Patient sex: F
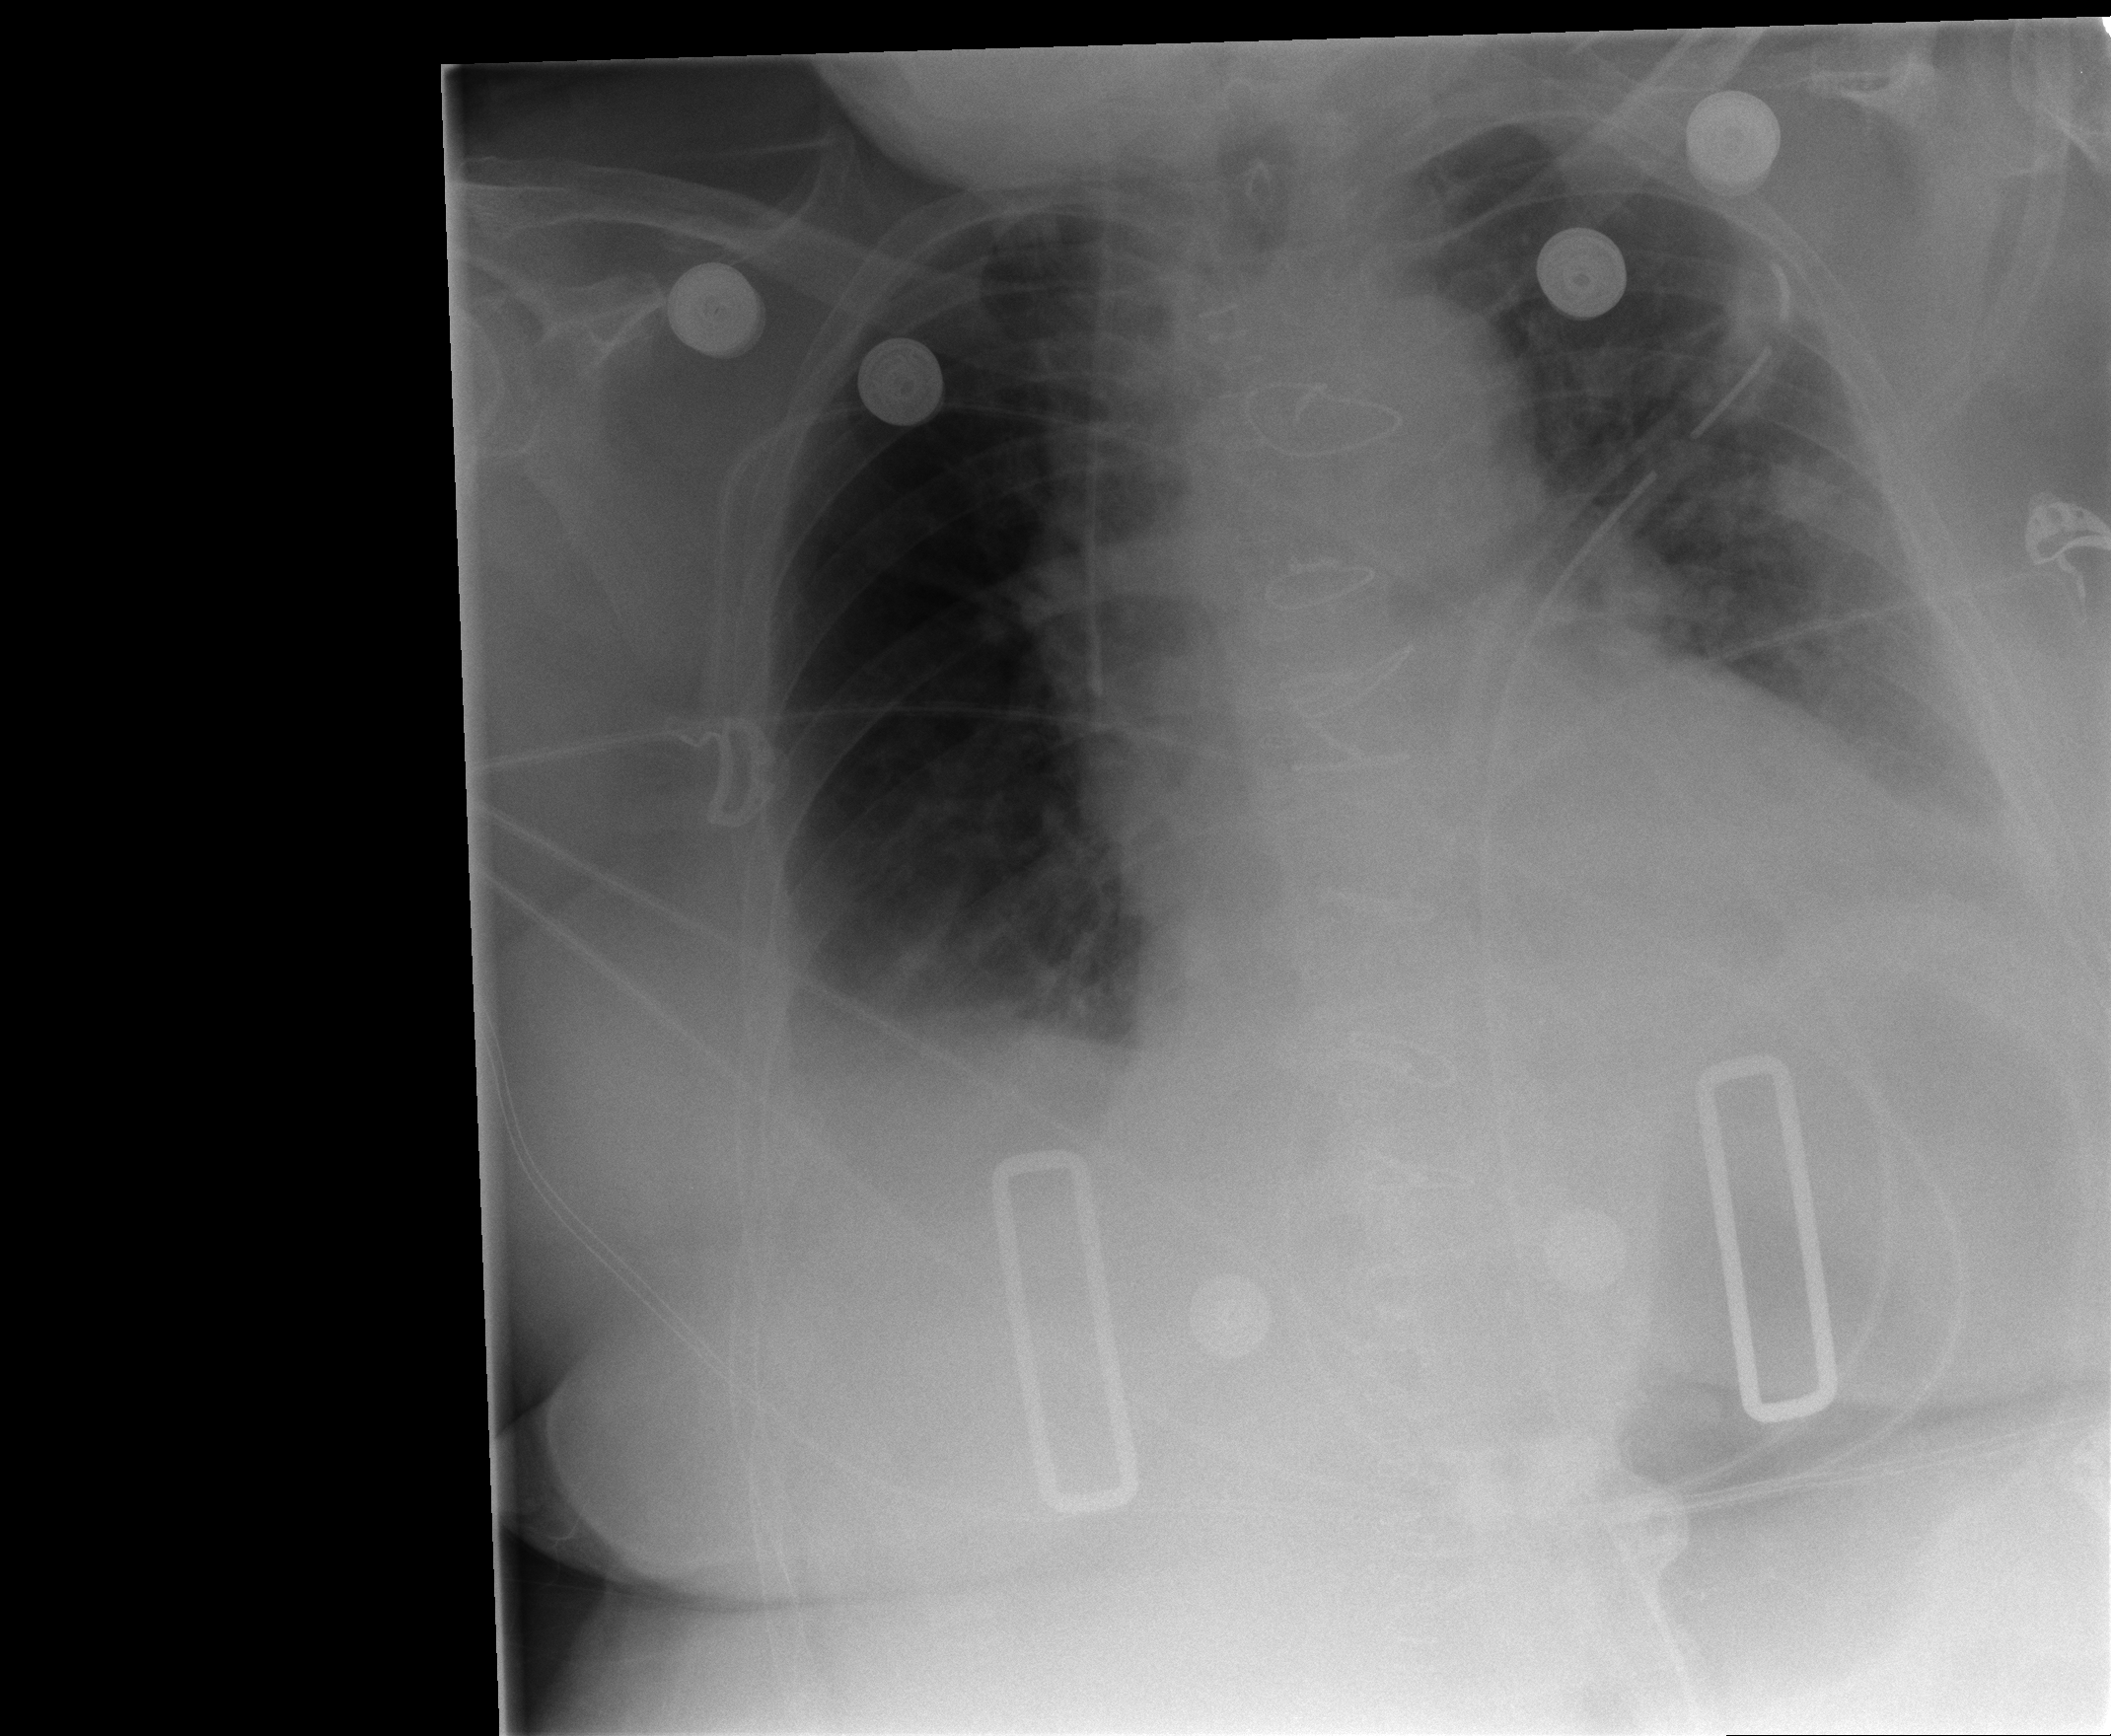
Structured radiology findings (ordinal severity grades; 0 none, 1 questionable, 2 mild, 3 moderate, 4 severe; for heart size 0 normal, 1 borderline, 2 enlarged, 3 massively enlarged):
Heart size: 2
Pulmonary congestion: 1
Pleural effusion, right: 2
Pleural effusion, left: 2
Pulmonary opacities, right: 0
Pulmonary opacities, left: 0
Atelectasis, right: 2
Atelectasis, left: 2